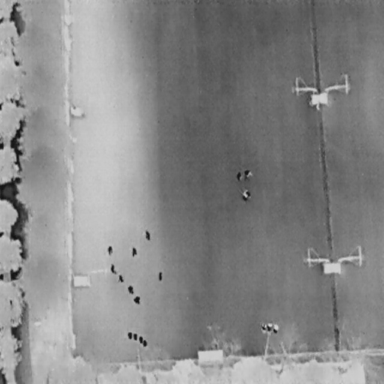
There are 11 People in the infrared image.